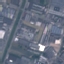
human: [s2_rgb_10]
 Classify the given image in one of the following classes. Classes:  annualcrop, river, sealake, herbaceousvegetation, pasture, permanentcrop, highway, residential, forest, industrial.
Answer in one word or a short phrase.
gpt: Industrial